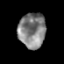
Tissue: prostate
Cell type: Epithelial cells
Senescence score: 0.2698
Nuclear area (px): 933
Mean DAPI intensity: 129.741